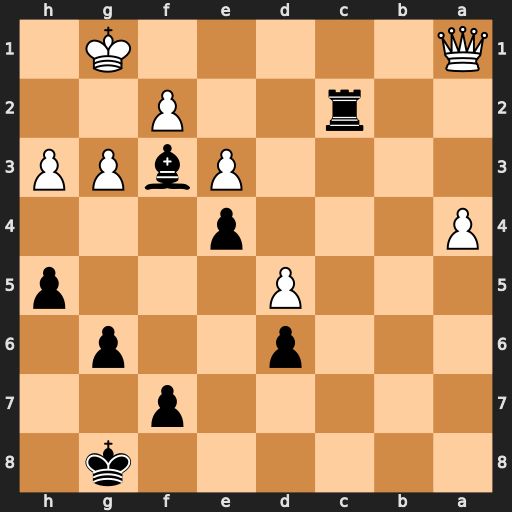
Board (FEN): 6k1/5p2/3p2p1/3P3p/P3p3/4PbPP/2r2P2/Q5K1
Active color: b
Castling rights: -
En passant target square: -
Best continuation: Rd2 a5 Rd1+ Qxd1 Bxd1